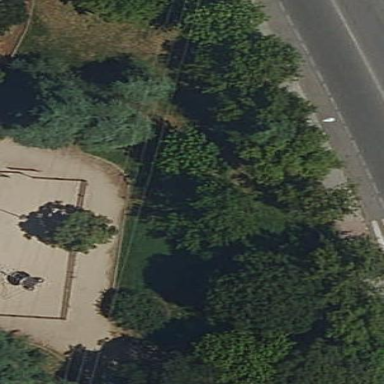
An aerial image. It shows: Grass area with kerb boundary.